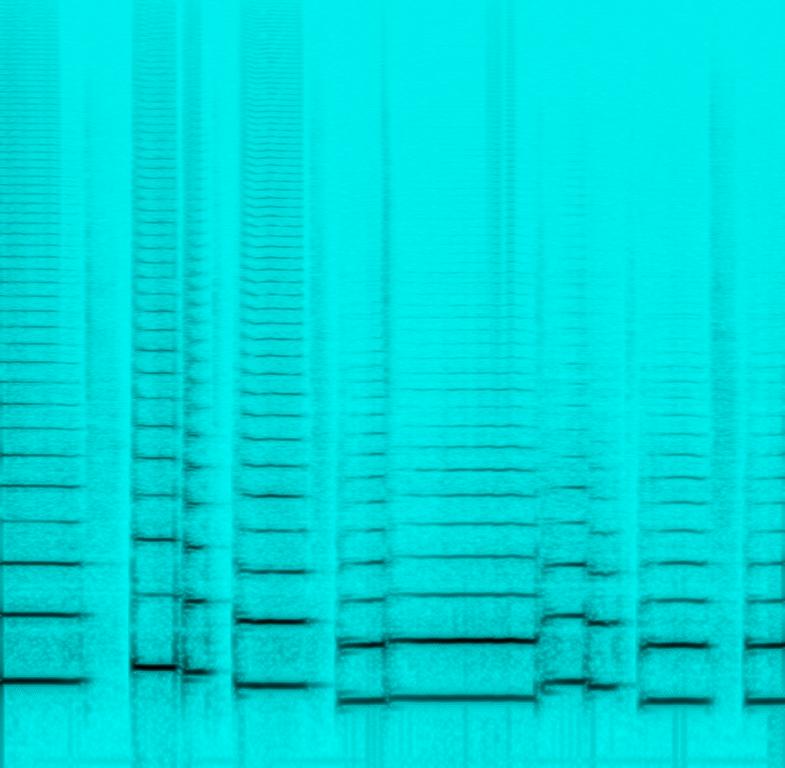
This song is played on a French horn. There are no other instruments. The first part of this song consists of short bursts of two note pairs played twice followed by one stretched note in an ascending sequence. This is followed by three descending notes. Then two ascending notes are played. This is again followed by three descending notes. It ends with two more ascending notes. There are no voices in this song. This song is an instrumental.